Question: I'm implemented a RichTextBox in WindowsPhone 8. I fill this Box while runtime with Paragraphs, Runs, Images and HyperlinkButtons. The Problem that now appears is after some lines of content the RichTextBox is cut. I declared a red border that is also cut. Links and images are still displayed.
Here is a Screenshot:

My XamlCode is simple:
'''
<Grid x:Name="LayoutRoot" Background="Transparent">
<ScrollViewer>
<RichTextBox x:Name="ContentBox" HorizontalAlignment="Stretch" VerticalAlignment="Top" BorderThickness="2" BorderBrush="Red" >
</RichTextBox>
</ScrollViewer>
</Grid>
'''
Any idea what the problem is or is it a simulator bug?
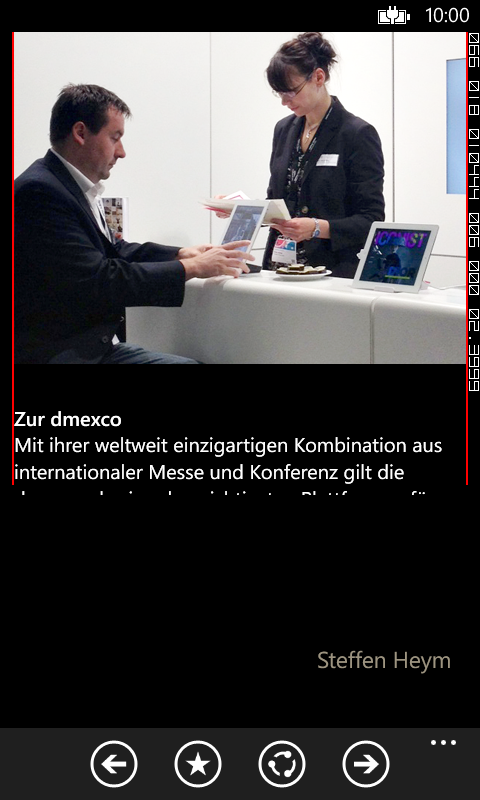
Answer: Given that the fill-rate counter is at 2.4 my crystal ball tells me that you're hitting the 4096px limit of size for a single UI element. If that's the case you'll have to split up the RichTextBox content between several different controls.